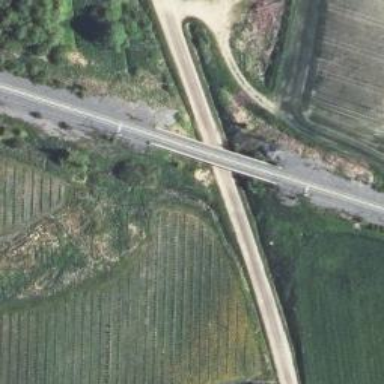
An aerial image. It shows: Bridge with continuous railway tracks that are electrified through contact line.